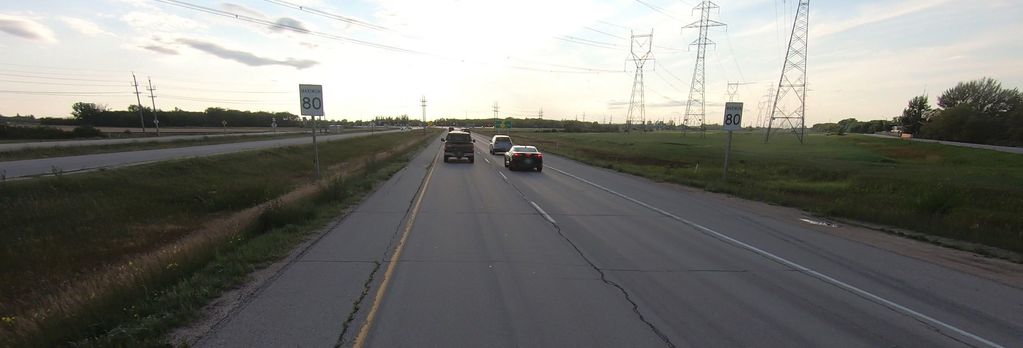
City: winnipeg